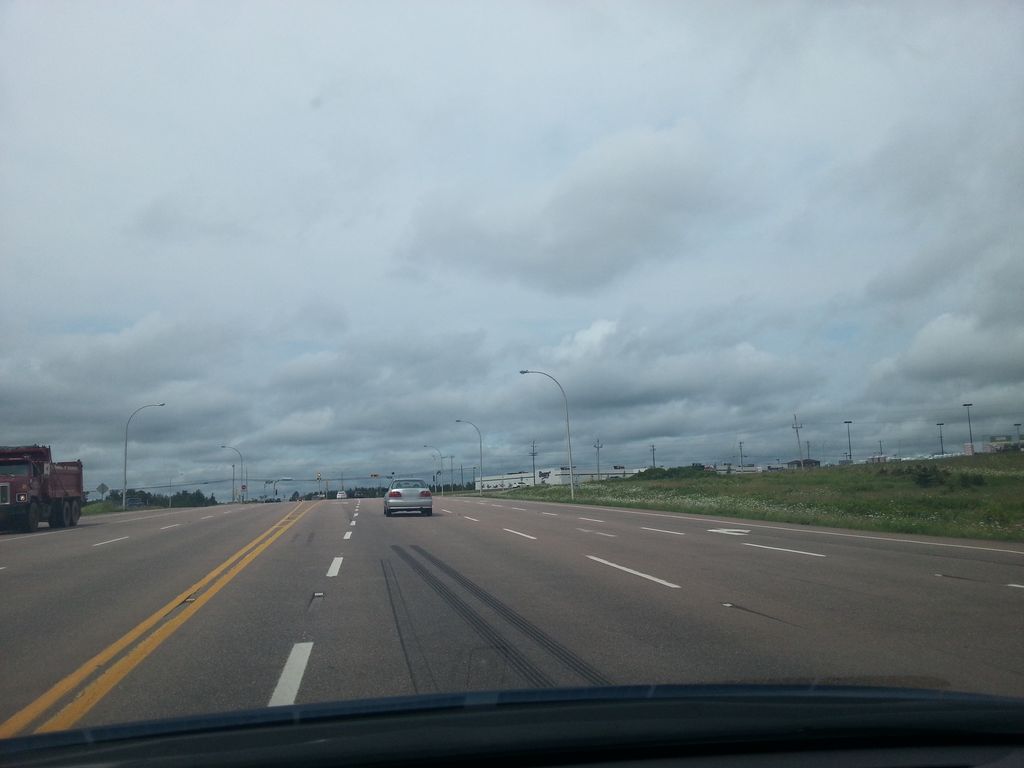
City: charlottetown